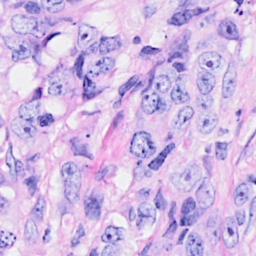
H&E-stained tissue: Breast